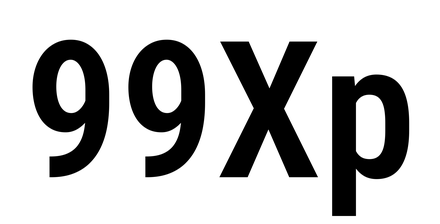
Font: Roboto_Condensed_SemiBold